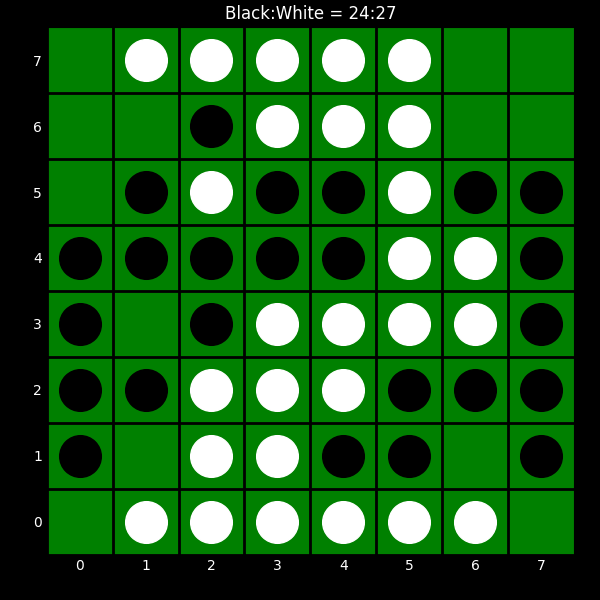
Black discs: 24
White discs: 27